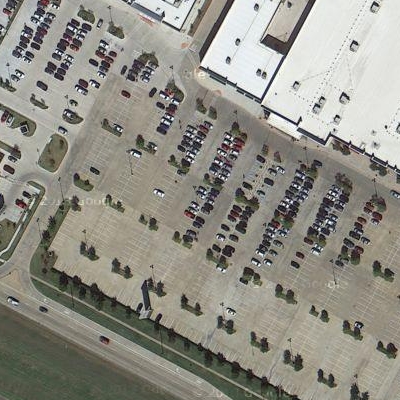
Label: gParking